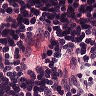
Metastatic tissue present: no